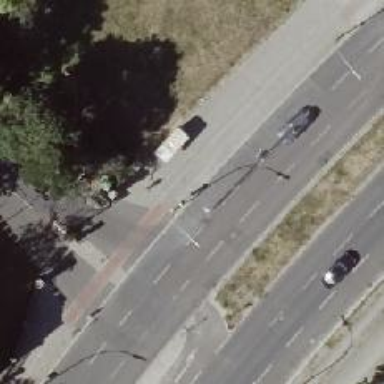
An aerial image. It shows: Sidewalk along the footway.